Interaction volume radius: 10 \u00c5
Interaction volume height: 25 \u00c5
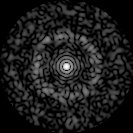
Disorder parameter: 0.8406